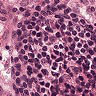
Metastatic tissue present: no